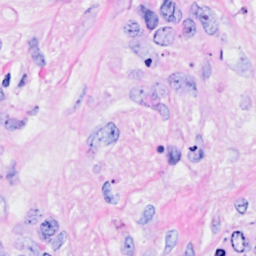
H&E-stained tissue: Breast